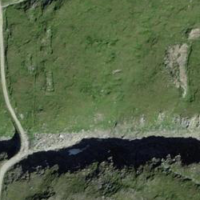
EUNIS habitat code: 26
Species observed at this site:
Arnica montana
Anthus spinoletta